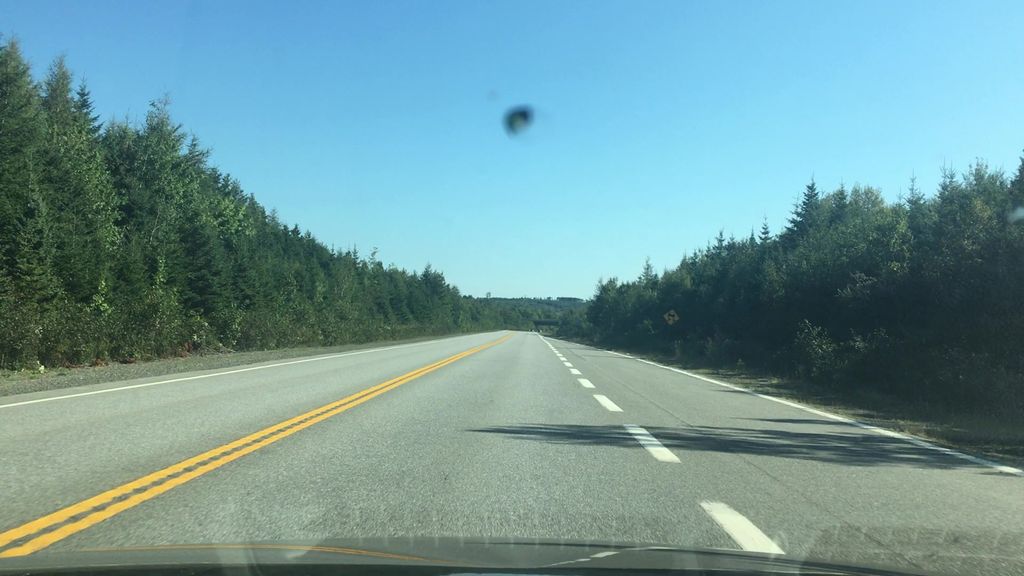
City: halifax